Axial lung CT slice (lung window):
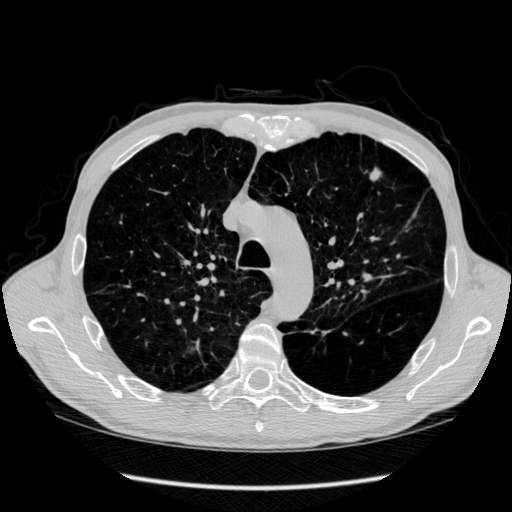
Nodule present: yes
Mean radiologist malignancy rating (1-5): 4